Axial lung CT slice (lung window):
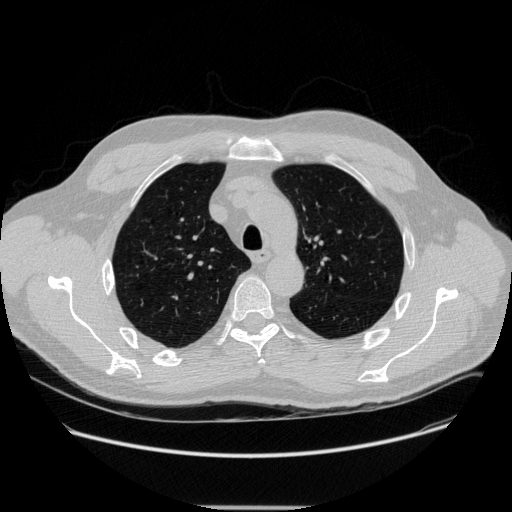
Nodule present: no